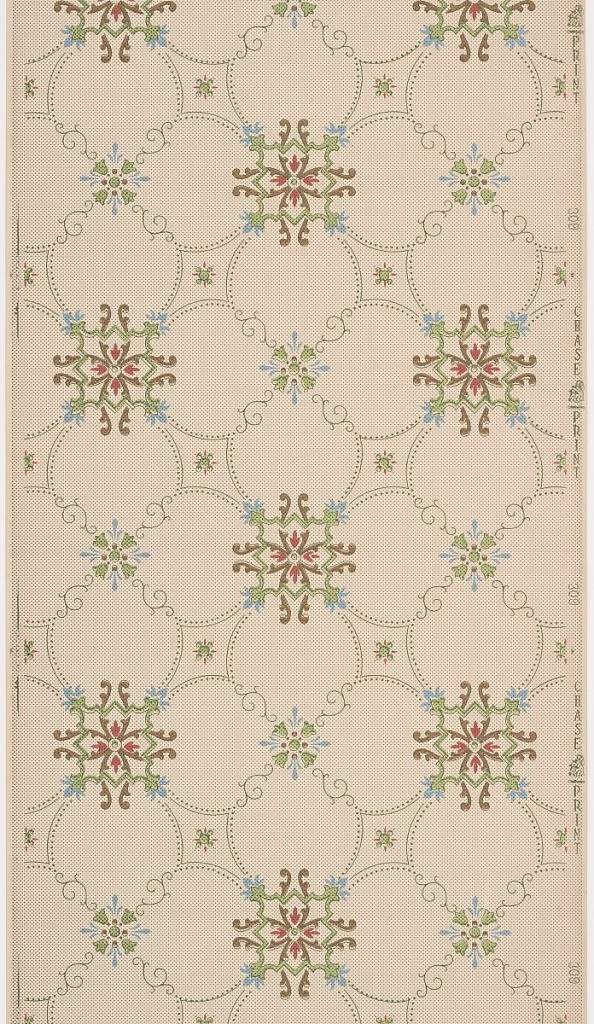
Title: Ceiling paper
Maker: Lewis Chase Wall Paper Company, Bristol, Pennsylvania, USA
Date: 1905–1915
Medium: Machine-printed paper
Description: Rounded allover trellis connected by square medallions in green, red, and blue and tulip clusters on gray ground.